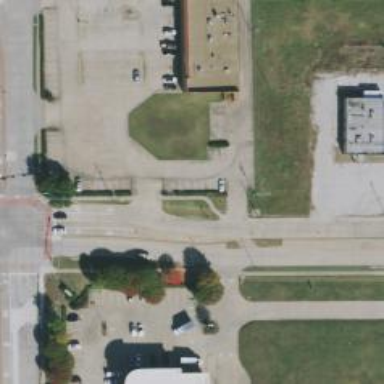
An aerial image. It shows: Secondary road with separate sidewalks.